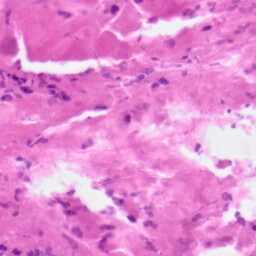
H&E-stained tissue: Pancreatic